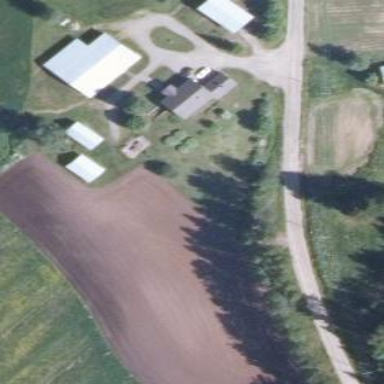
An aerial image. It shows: Farmyard area.